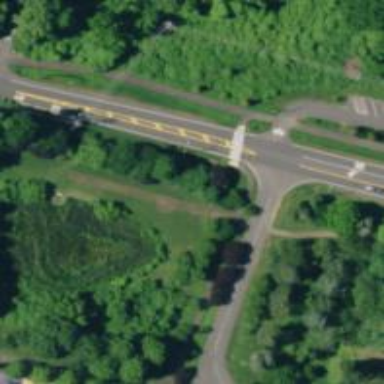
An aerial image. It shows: Crossing on asphalt path.